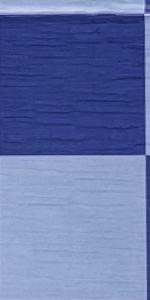
Label: Empty